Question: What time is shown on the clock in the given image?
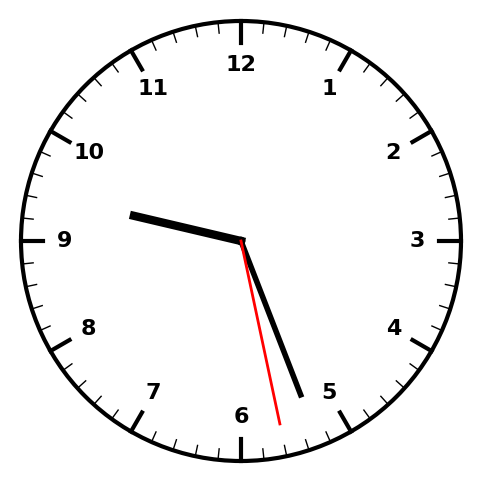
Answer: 09:26:28